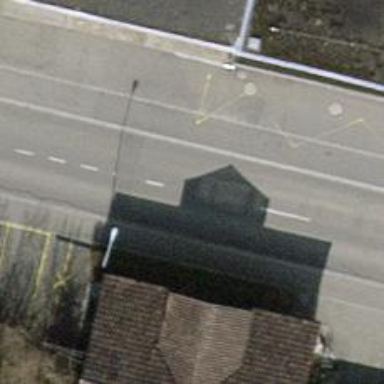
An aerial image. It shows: Public transport stop position.